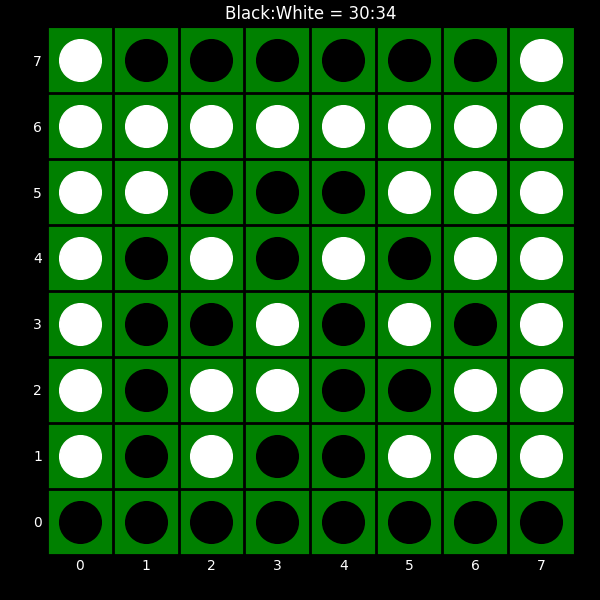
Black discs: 30
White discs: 34